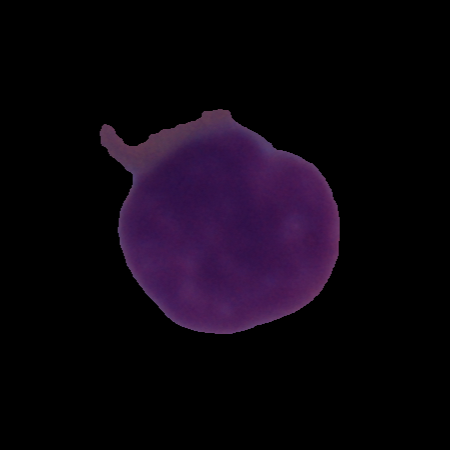
Label: cancer